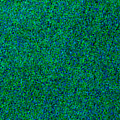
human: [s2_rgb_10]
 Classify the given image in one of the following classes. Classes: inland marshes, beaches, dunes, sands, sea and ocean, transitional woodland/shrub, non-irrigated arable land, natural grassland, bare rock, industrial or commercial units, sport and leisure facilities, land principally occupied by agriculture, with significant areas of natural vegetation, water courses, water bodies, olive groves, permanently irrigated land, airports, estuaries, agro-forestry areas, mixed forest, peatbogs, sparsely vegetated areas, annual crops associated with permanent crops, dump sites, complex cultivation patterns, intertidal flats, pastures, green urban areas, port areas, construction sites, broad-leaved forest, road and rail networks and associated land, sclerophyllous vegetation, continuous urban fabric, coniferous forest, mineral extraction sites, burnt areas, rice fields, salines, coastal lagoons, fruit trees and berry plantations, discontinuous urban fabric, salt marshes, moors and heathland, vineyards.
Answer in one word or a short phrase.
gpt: sea and ocean